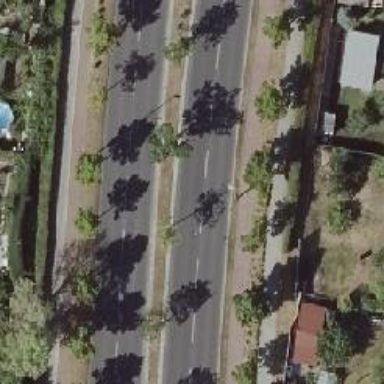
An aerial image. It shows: Avenue lined with broadleaved deciduous trees.